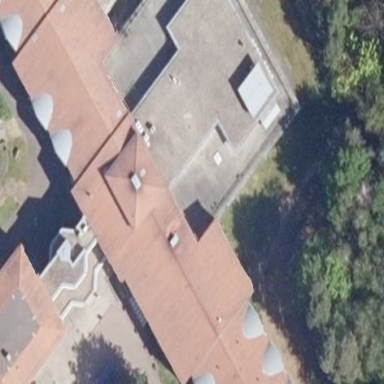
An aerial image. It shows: Hospital building.